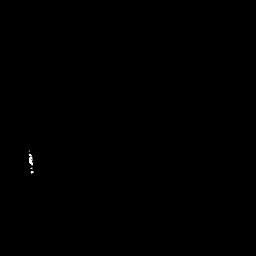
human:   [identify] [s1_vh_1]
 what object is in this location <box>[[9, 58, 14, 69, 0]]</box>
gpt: <ref>1 small ship at the left</ref>